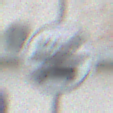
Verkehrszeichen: EndeMautpflicht
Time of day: MorningAfternoon
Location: Outdoor (Nature)
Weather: PartlyCloudy
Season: Autumn
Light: Natural